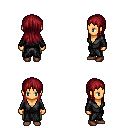
a pixel art fantasy rpg character, female body template, human, tanned skin, gray robe, teal pants, brunette unkempt hairstyle, brown shoes, four views (front, back, left, right), 2x2 character sprite sheet, small pixel art, hard edges, no anti-aliasing